Question: I am following <URL> tutorial on how to create custom spinners. Near the begining it instructs you to navigate to: *android.jar
es\drawable-finger* But for some reason I can't find the "drawable-finger" folder in my android.jar. I thought it may have to do with the API level so I changed it from 1.6 to 2.1 to no avail. I went around this and put them in the drawable folder thinking I could just work around it but then the spinner has the image stretched and malformed instead of repeating the image in the x direction. Any ideas?
Thanks!
EDIT: Here is the code
Spinner
'''
<Spinner android:id="@+id/catspinner" android:layout_marginLeft="15dip" android:layout_marginRight="15dip"
android:layout_width="fill_parent" android:layout_centerHorizontal="true"
android:layout_height="wrap_content" android:layout_centerVertical="true"
android:drawSelectorOnTop="true" android:background="@drawable/spinnerbackground"/>
'''
code for the spinner background:
'''
<?xml version="1.0" encoding="utf-8"?>
<selector xmlns:android="http://schemas.android.com/apk/res/android">
<item android:state_focused="true"
android:state_pressed="false"
android:drawable="@drawable/myspinner_select" />
<item android:state_focused="true"
android:state_pressed="true"
android:drawable="@drawable/myspinner_press" />
<item android:state_focused="false"
android:state_pressed="true"
android:drawable="@drawable/myspinner_press" />
<item android:drawable="@drawable/myspinner_normal" />
</selector>
'''
it looks like this
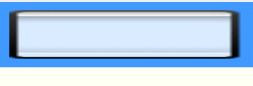
Answer: Sherif is correct. As far as following the tutorial, it doesn't (and shouldn't) suggest that you put the images back in 'android.jar/res/drawable-finger'. You should put your versions of those images in your 'drawable' folders (i.e. 'drawable-ldpi', 'drawable-mdpi', etc).
I suspect that the issue with the image being stretched and not repeated is a result of your code or image, not the location you put the images. You could post your code and we might be able to help with that.
I also noticed that the tutorial looks like it is based off of a pre-release Android SDK version. I'm guessing that the 'drawable-finger' folder no longer exists. It's also possible that other elements of the tutorial are outdated.